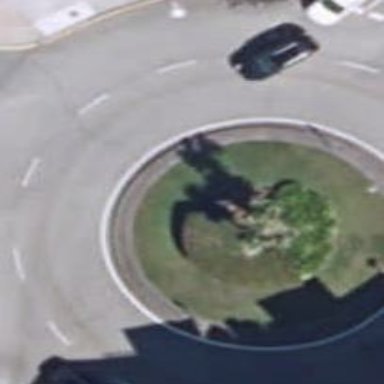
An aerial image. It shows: Secondary road made of asphalt leading to roundabout.